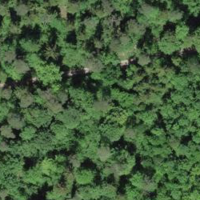
EUNIS habitat code: 44
Species observed at this site:
Helicodonta obvoluta
Campanula trachelium